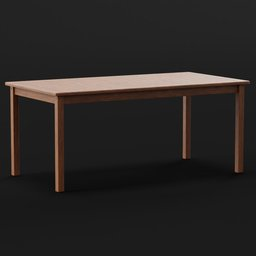
Label: furniture